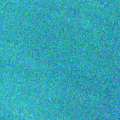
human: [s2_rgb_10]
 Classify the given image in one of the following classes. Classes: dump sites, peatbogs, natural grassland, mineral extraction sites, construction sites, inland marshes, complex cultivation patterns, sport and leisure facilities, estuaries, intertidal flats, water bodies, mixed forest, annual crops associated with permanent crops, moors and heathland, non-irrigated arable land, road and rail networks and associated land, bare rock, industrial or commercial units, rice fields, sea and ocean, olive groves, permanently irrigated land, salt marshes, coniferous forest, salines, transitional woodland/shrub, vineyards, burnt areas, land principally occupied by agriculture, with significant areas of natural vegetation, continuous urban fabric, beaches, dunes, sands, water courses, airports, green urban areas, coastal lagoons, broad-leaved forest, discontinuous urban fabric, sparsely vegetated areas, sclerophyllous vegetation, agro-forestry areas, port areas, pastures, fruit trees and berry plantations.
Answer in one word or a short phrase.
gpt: sea and ocean